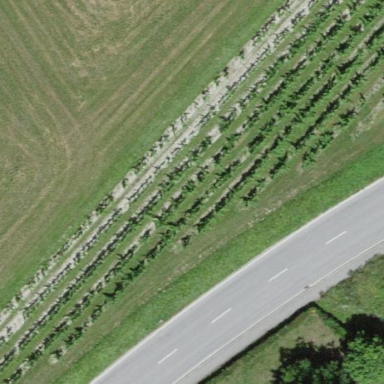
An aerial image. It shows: Vineyard where grapes are grown.